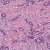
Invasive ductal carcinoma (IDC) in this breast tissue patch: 1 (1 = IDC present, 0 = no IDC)